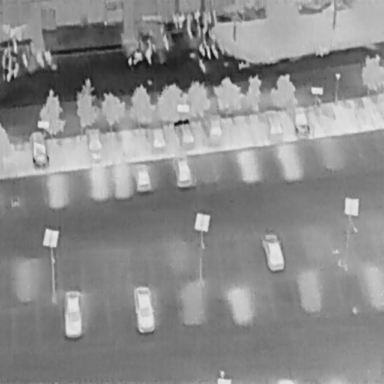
There are 12 Cars in the infrared image.